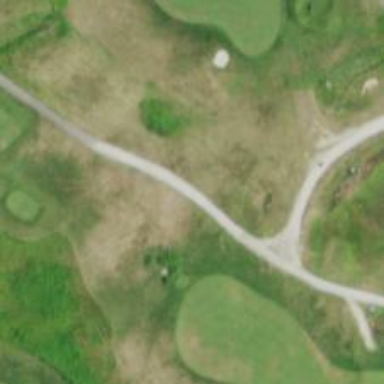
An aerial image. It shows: Service road used as golf cart path.